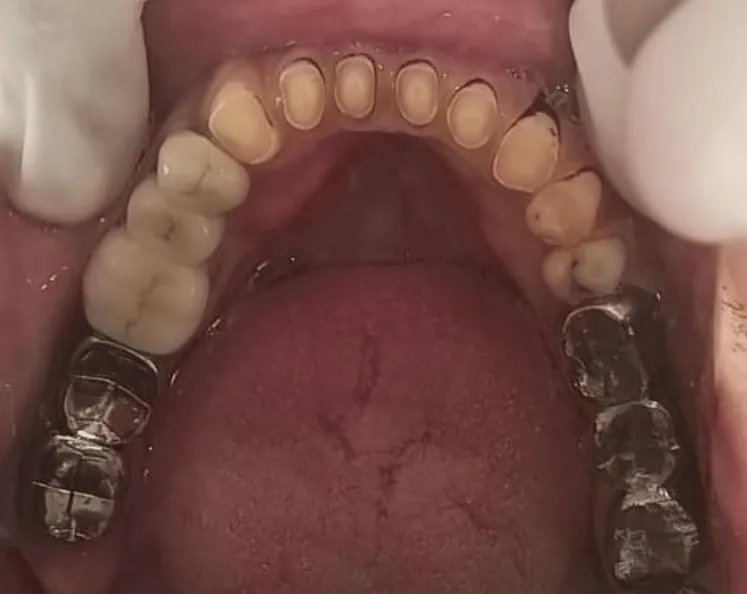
Finished cementation of a five-unit FPD.
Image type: radiology (ct)